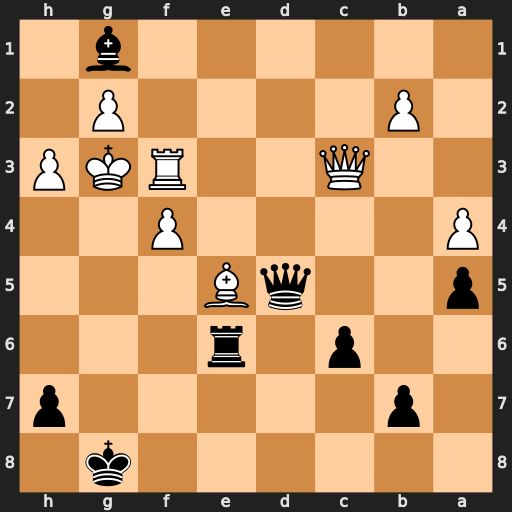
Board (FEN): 6k1/1p5p/2p1r3/p2qB3/P4P2/2Q2RKP/1P4P1/6b1
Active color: b
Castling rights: -
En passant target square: -
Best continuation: Rg6+ Kh4 Qd8+ Kh5 Qe8 f5 Re6+ Kh4 Rxe5